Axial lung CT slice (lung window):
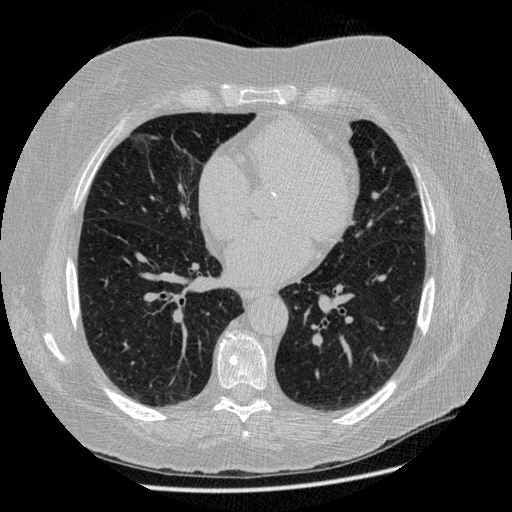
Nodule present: no